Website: bh-photo
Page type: store-pickup
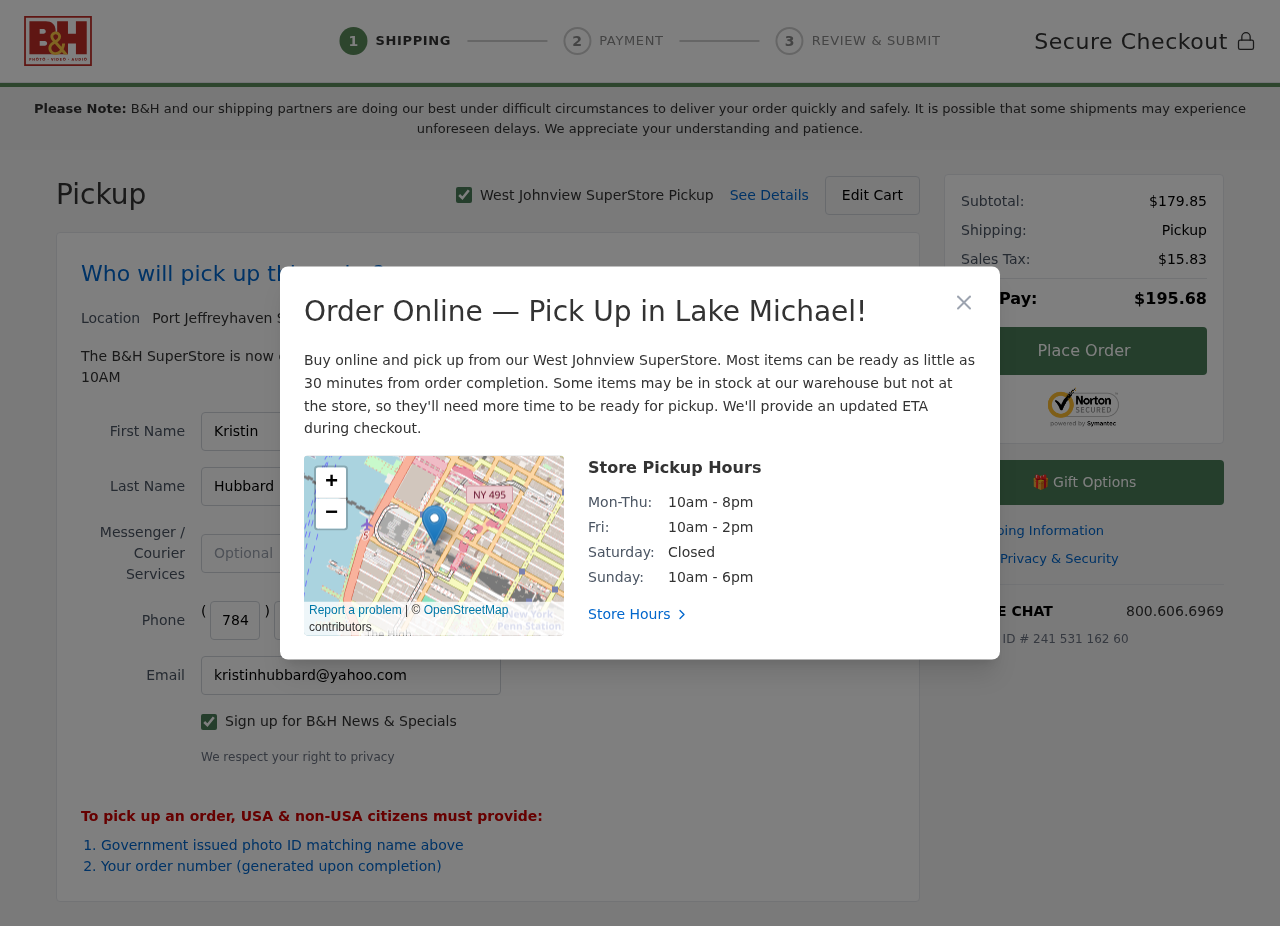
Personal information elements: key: PII_CITY
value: West Johnview
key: PII_CITY2
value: Port Jeffreyhaven
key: PII_CITY3
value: Lake Michael
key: PII_EMAIL
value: kristinhubbard@yahoo.com
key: PII_FIRSTNAME
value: Kristin
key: PII_LASTNAME
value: Hubbard
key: PII_PHONE_AREA
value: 784
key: PII_PHONE_PREFIX
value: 253
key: PII_PHONE_SUFFIX
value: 8350
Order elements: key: ORDER_SUBTOTAL
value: $179.85
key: ORDER_TAX
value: $15.83
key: ORDER_TOTAL
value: $195.68
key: ORDER_ID
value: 241 531 162 60